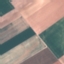
Land use / land cover: AnnualCrop